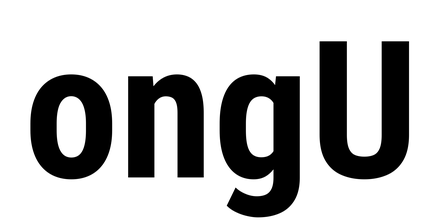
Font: Roboto_Condensed_Bold